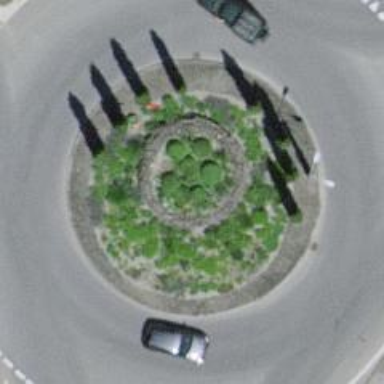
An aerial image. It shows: Primary highway intersecting roundabout.